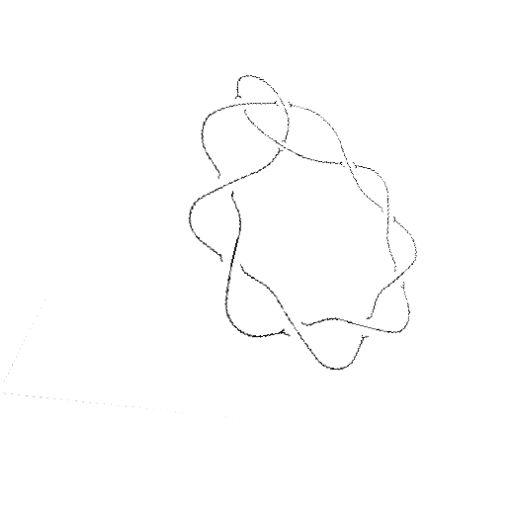
Crossing number: 10